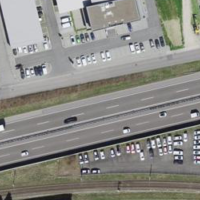
EUNIS habitat code: 57
Species observed at this site:
Rhamnus cathartica